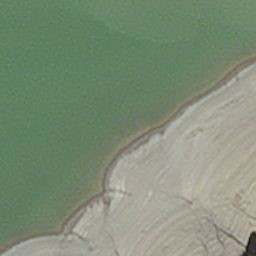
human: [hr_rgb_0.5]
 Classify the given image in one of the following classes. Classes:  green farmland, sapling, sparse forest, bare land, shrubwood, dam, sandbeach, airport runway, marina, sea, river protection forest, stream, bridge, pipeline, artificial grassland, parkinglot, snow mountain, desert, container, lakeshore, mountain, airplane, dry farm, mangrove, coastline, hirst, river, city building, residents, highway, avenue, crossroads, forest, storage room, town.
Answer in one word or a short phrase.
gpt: hirst